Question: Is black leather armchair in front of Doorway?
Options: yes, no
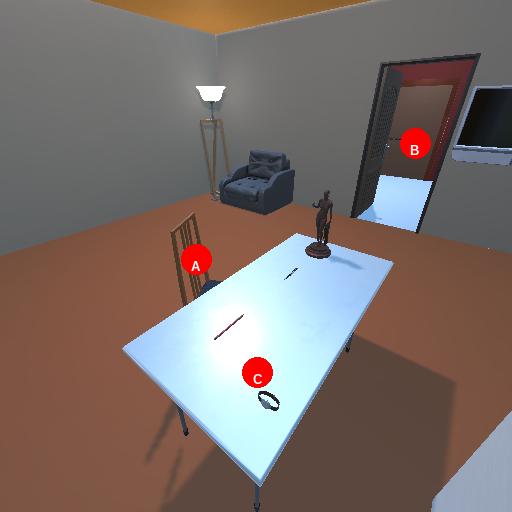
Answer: yes